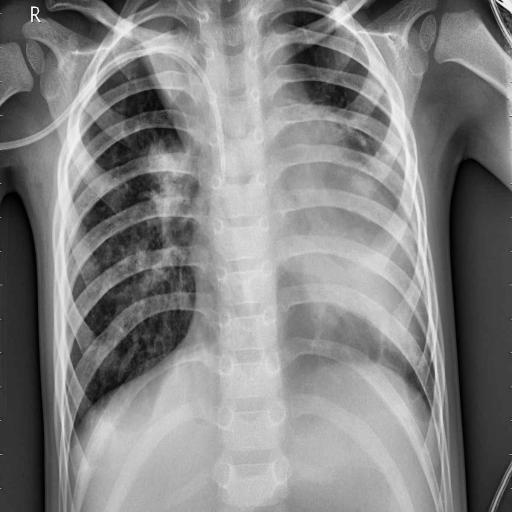
Finding: PNEUMONIA